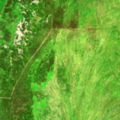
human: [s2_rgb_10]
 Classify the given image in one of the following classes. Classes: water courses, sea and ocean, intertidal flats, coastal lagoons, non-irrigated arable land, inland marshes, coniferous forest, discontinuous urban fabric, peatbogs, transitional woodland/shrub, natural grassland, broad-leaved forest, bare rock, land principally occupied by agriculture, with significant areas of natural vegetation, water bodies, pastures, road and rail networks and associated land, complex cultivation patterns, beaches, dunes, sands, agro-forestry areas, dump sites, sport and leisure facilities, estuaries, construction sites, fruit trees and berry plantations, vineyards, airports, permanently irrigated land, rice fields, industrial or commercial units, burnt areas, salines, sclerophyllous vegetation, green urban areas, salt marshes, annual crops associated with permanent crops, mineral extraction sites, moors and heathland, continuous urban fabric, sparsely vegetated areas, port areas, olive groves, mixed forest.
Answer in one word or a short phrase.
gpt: coniferous forest, moors and heathland, peatbogs